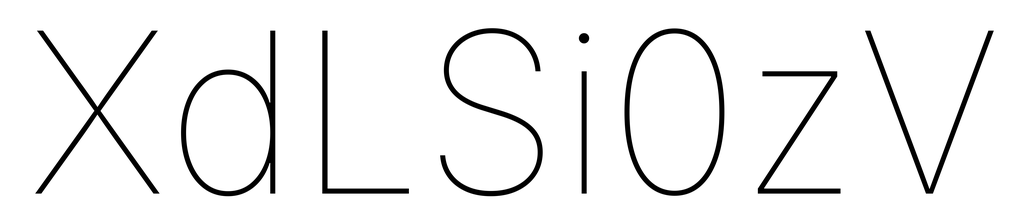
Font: Inter_Thin